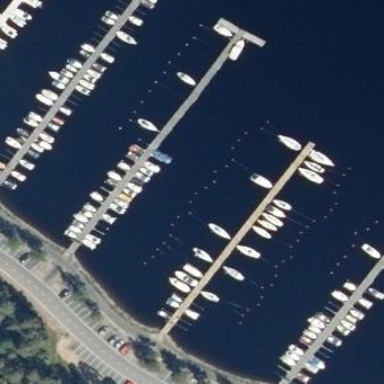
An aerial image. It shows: Man-made pier.